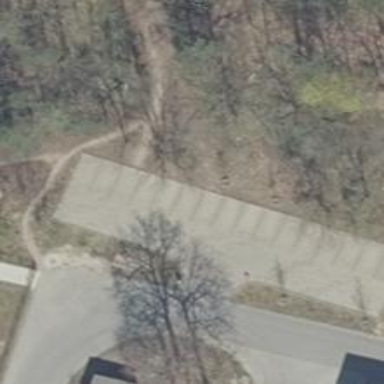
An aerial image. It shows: Service road.